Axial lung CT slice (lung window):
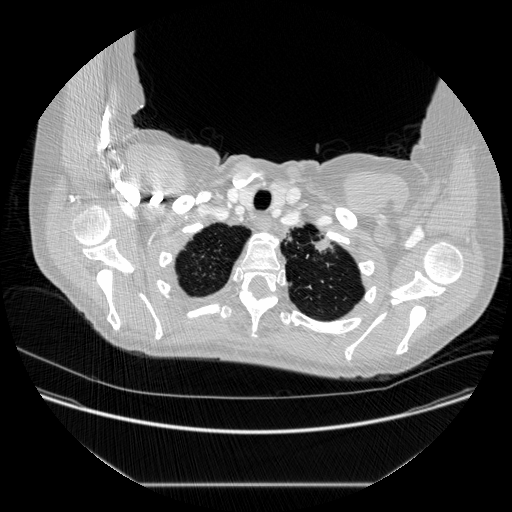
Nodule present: no